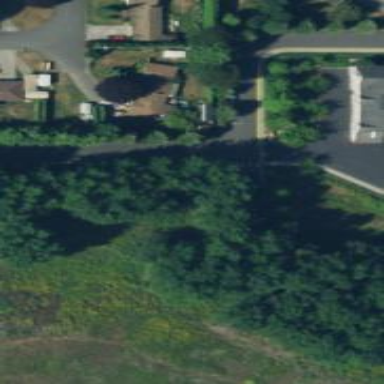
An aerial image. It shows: Residential road with sidewalk on the left side.